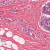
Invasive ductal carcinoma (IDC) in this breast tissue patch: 1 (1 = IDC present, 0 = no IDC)